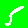
Digit: 5